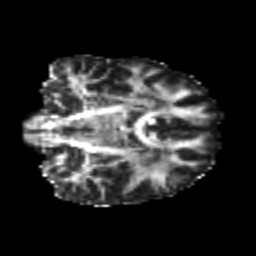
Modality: FA
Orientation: coronal
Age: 21
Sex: male
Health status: healthy
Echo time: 0.074 s